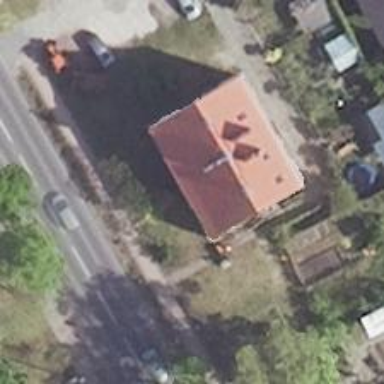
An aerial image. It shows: Gabled roof on residential building.